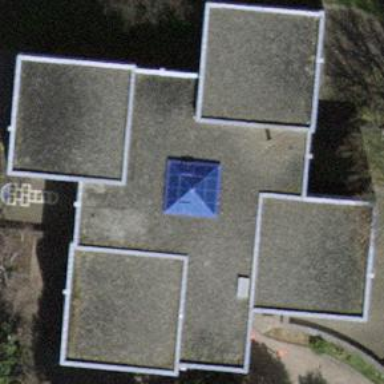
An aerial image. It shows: School building.